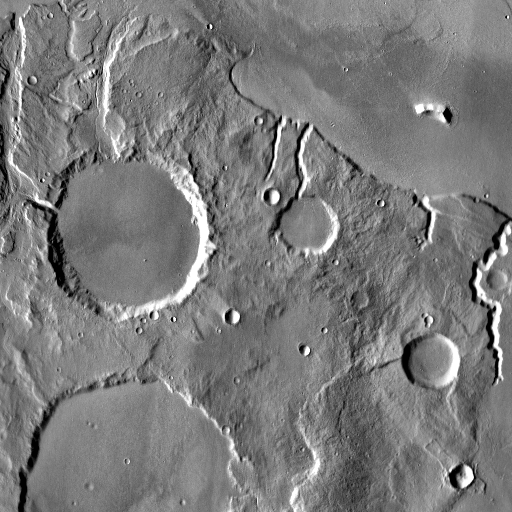
Crater classes present: Background, Other, Buried